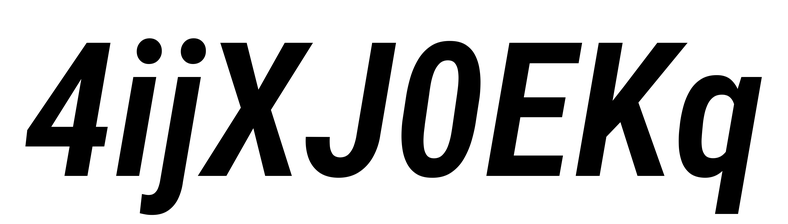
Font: Roboto-Italic_Condensed_SemiBold_Italic